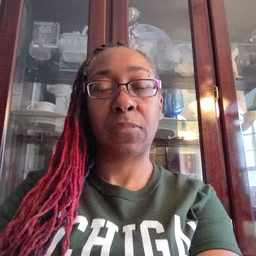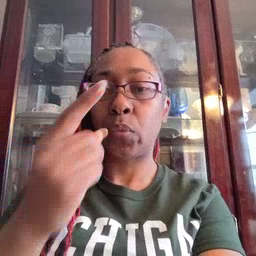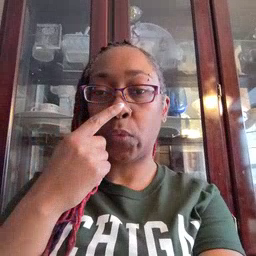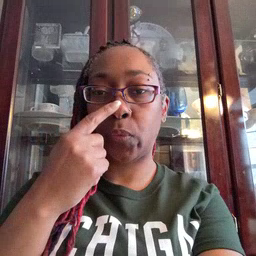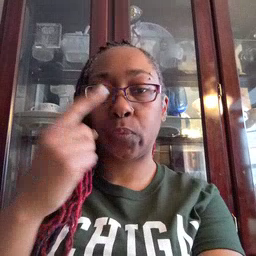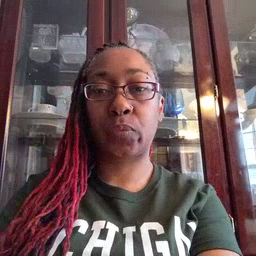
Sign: nose